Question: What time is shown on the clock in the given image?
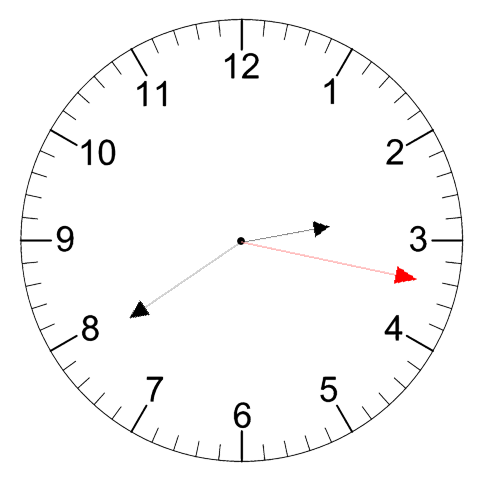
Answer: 02:39:17